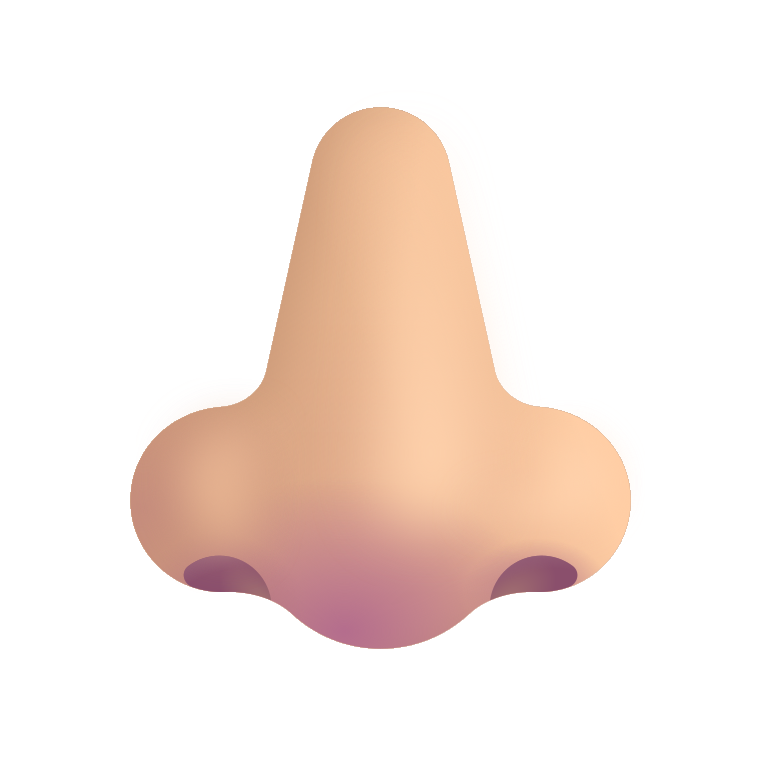
nose color  light